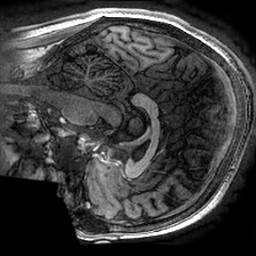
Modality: T1w
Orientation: sagittal
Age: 24
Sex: male
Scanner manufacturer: ge
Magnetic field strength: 3 T
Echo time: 0.002736 s